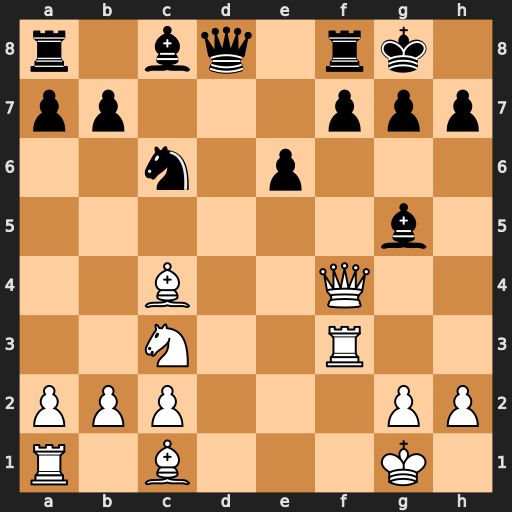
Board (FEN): r1bq1rk1/pp3ppp/2n1p3/6b1/2B2Q2/2N2R2/PPP3PP/R1B3K1
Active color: w
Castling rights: -
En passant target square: -
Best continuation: Qxg5 Qxg5 Bxg5